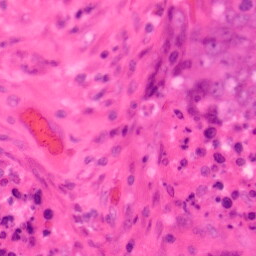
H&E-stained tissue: Colon